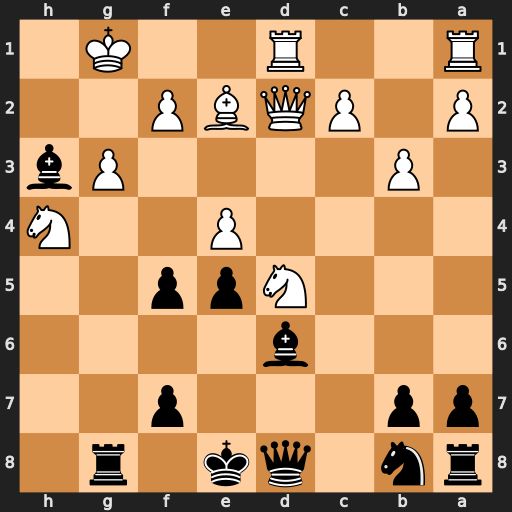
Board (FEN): rn1qk1r1/pp3p2/3b4/3Npp2/4P2N/1P4Pb/P1PQBP2/R2R2K1
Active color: b
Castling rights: q
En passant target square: -
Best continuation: Qxh4 Kh2 Qh8 Nf6+ Qxf6